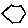
Label: hexagon